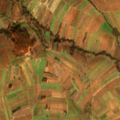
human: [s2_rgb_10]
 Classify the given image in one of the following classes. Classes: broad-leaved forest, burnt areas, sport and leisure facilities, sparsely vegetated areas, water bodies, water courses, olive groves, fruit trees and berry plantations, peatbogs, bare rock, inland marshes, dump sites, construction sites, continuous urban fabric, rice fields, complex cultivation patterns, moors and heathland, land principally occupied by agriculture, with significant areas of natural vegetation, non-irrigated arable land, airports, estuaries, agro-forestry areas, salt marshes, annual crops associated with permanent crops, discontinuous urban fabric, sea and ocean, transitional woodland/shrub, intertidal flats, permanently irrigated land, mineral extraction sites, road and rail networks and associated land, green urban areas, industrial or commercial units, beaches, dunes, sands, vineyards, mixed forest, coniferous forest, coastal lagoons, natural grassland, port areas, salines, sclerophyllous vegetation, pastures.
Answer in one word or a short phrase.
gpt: non-irrigated arable land, land principally occupied by agriculture, with significant areas of natural vegetation